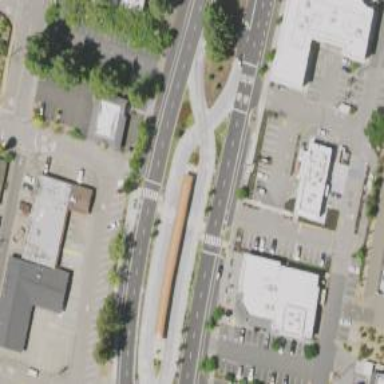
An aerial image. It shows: Busway road.